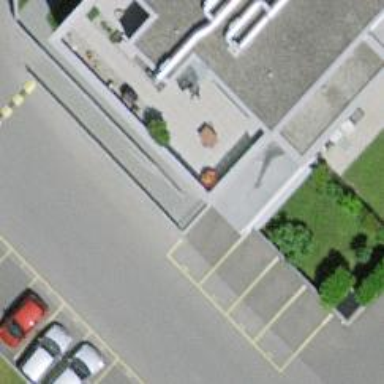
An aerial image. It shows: Street-side parking lot with asphalt surface.